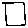
Label: square